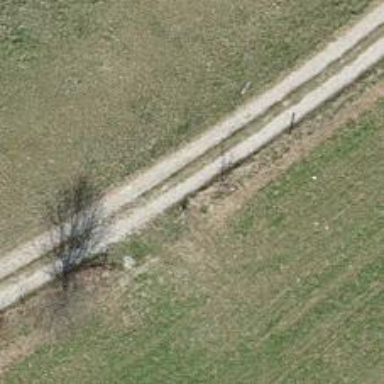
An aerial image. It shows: Unpaved track with grade3 tracktype.